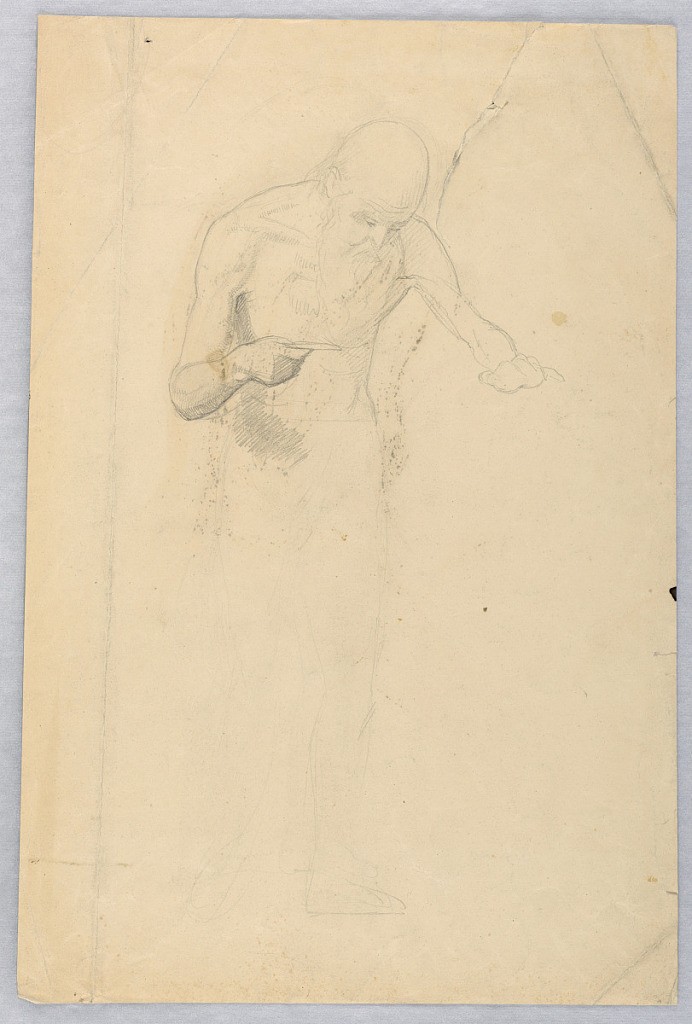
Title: Bearded Man Standing
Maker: Daniel Huntington, American, 1816–1906
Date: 1852
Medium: Graphite on buff wove paper; verso: brown crayon, pen and black ink
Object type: Drawing
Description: Elderly man with a beard, standing, bent toward the right. He holds some object in his right hand; the left hand out in front of him. His hips and legs lightly outlined. Verso: A leg, and an arm in a loose sleeve.